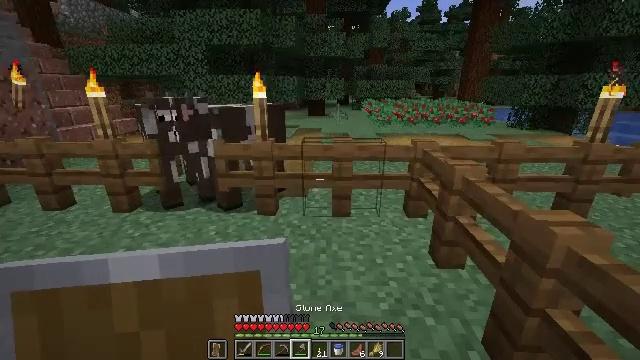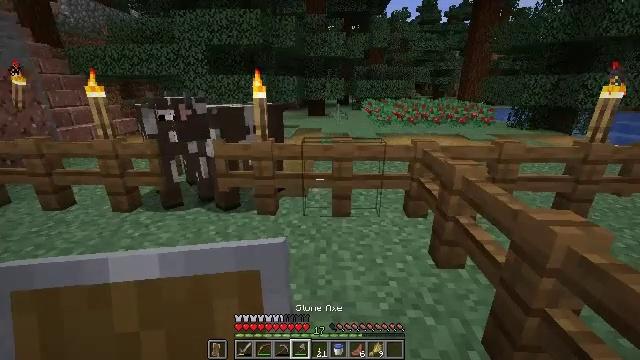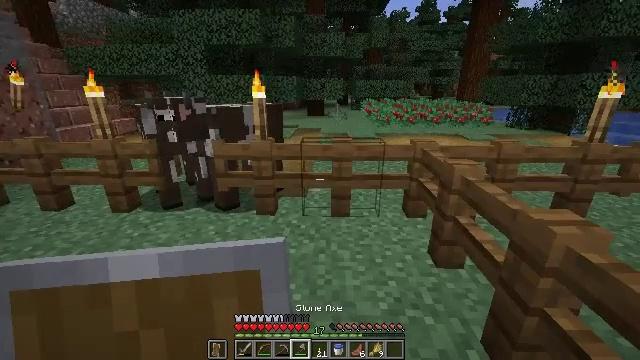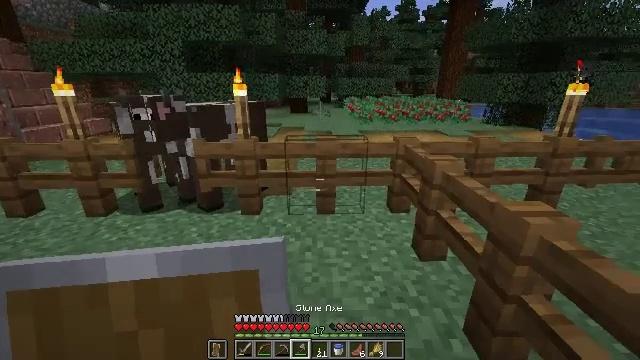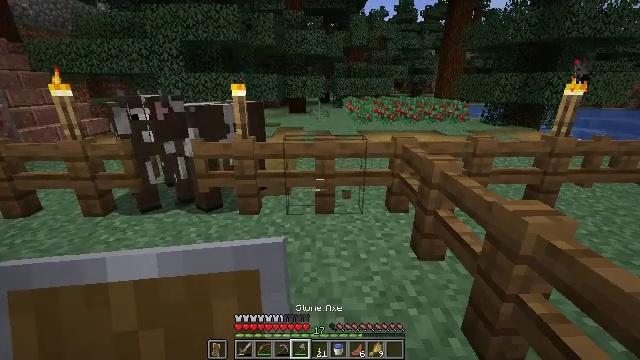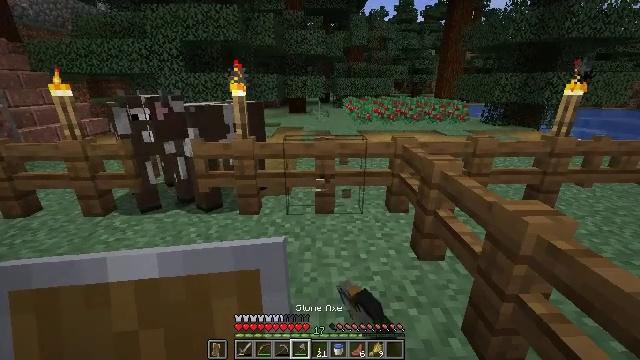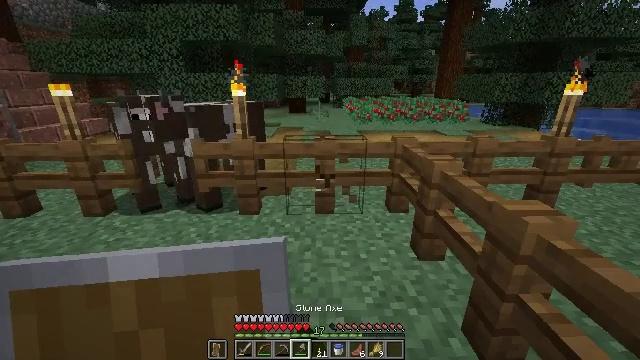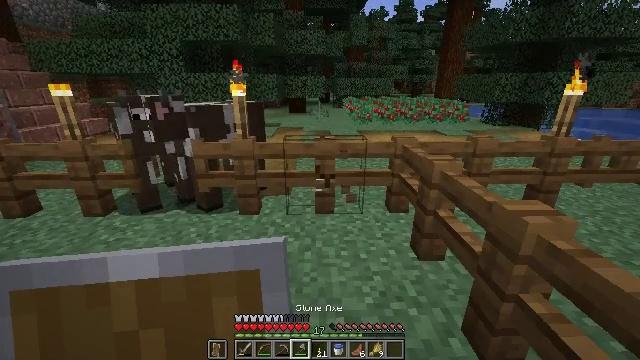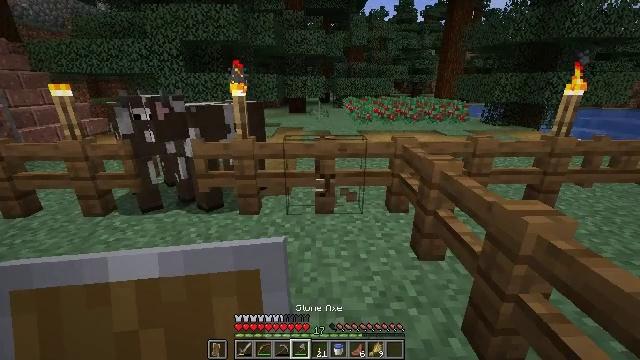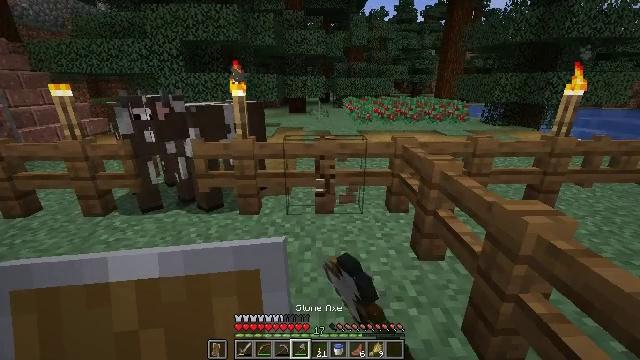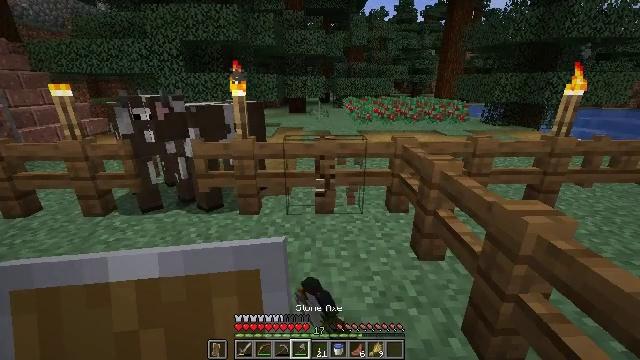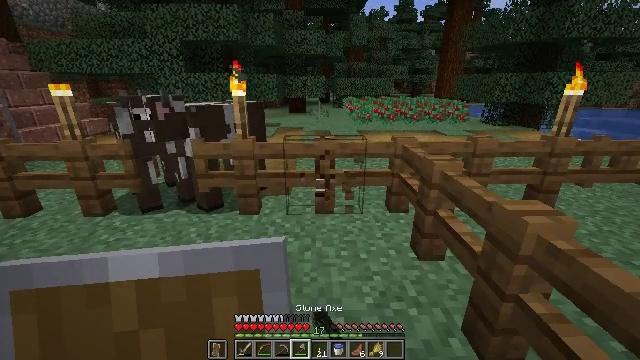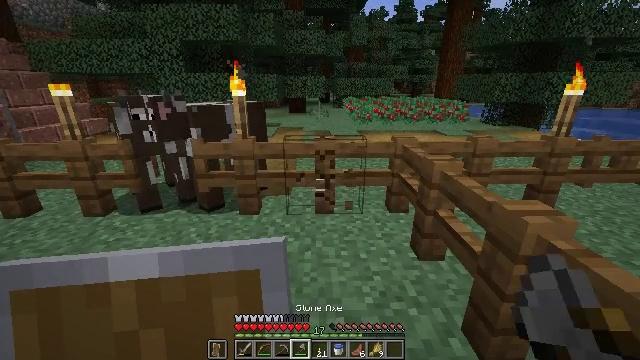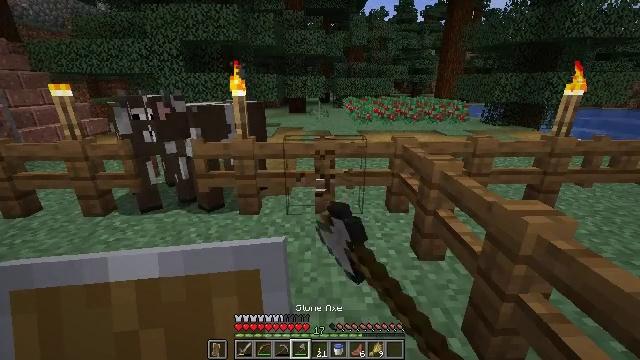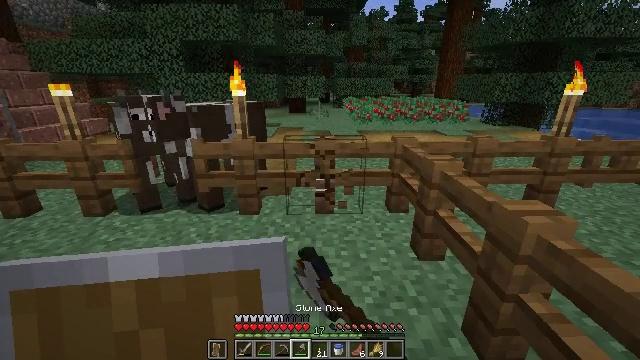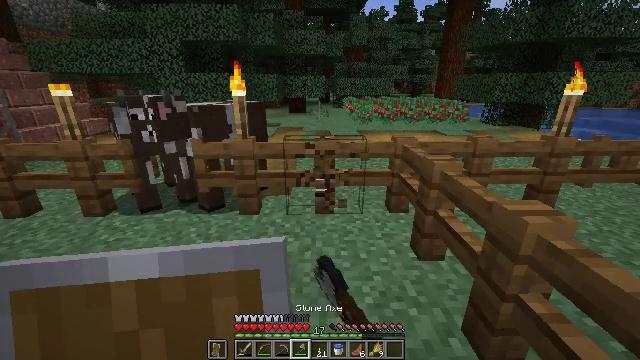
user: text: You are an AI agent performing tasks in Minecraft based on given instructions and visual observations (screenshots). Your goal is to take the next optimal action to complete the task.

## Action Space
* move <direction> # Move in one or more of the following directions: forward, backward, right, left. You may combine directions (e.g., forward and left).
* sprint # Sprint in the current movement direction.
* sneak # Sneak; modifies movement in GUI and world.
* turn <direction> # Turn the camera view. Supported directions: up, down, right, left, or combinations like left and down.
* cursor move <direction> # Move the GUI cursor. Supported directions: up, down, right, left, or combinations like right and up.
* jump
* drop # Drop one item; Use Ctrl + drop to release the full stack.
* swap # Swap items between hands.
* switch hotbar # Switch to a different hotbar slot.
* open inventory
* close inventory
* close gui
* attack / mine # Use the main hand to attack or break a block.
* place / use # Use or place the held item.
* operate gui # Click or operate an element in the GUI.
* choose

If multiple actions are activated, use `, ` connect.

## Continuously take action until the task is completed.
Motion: motion action
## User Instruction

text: Attack the spruce fence to dismantle it.
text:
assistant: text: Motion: no_op
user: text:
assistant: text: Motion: no_op
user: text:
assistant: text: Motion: turn right
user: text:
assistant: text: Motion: attack / mine
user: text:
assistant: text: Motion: attack / mine
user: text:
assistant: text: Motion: attack / mine
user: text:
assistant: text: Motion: attack / mine
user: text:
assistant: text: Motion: attack / mine
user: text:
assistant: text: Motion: attack / mine
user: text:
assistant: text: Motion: attack / mine
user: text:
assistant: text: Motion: attack / mine
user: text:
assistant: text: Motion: attack / mine
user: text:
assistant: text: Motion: attack / mine
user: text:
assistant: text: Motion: attack / mine
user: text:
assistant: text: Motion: attack / mine
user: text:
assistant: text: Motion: attack / mine
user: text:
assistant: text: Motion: attack / mine
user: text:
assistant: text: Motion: attack / mine
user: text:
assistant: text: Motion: attack / mine
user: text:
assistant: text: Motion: attack / mine
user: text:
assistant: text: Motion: attack / mine
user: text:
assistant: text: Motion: attack / mine
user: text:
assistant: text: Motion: no_op